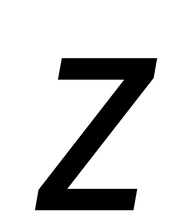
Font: Roboto-Italic_Condensed_Italic